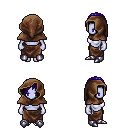
a pixel art fantasy rpg character, female body template, dark elf, purple skin, leather shoulder armor, robe skirt, blue parted hairstyle, cloth hood, metal boots, four views (front, back, left, right), 2x2 character sprite sheet, small pixel art, hard edges, no anti-aliasing